Interaction volume radius: 10 \u00c5
Interaction volume height: 10 \u00c5
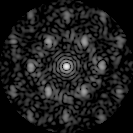
Disorder parameter: 0.557